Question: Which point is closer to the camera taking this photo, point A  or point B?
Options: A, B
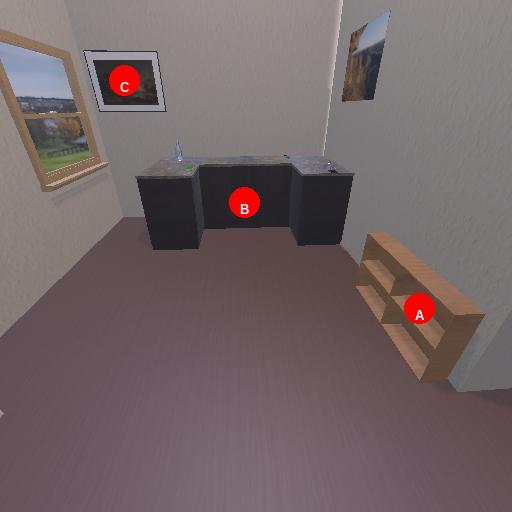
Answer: A